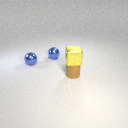
small blue metal sphere to the right of small blue metal sphere